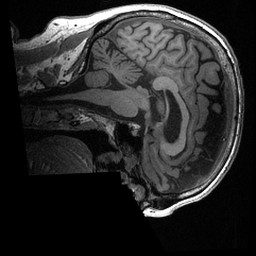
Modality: T1w
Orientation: sagittal
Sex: male
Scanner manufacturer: ge
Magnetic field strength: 3 T
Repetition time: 0.0064 s
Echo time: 0.00281 s